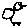
Label: bird